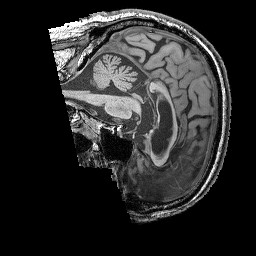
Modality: T1w
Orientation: sagittal
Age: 69
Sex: male
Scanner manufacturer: siemens
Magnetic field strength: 3 T
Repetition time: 2.25 s
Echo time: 0.00411 s